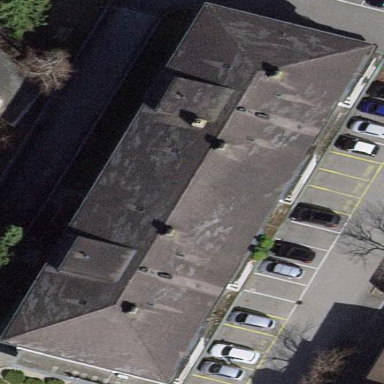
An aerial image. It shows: Building with red hipped roof.